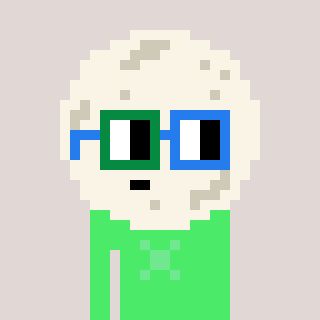
a pixel art character with square green and blue glasses, a moon-shaped head and a teal-colored body on a warm background